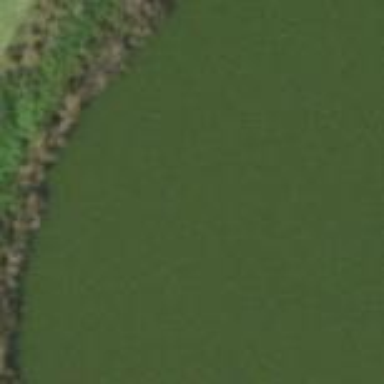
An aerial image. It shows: Marsh wetland.